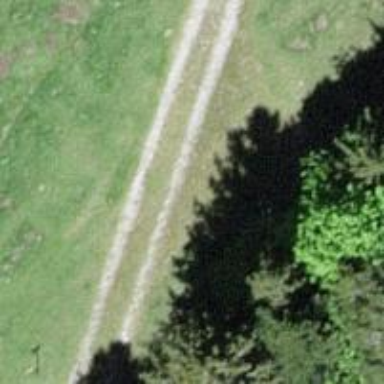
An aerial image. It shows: Track with grade3 tracktype.